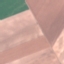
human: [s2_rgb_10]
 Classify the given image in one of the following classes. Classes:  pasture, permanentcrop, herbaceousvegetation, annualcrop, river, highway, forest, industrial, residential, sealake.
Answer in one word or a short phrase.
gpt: AnnualCrop